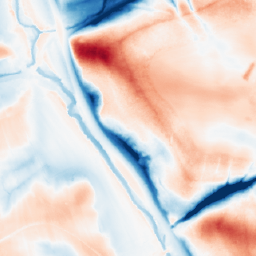
Category: classical
Decomposition family: gaussian_anisotropic
Decomposition parameters: sigma_x: 10
sigma_y: 20
Upsampling method: nearest
Upsampling parameters: scale: 2
Upsampling scale: 2